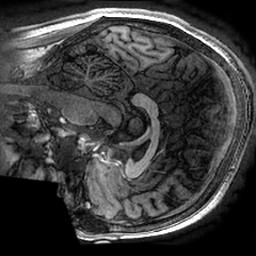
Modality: T1w
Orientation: sagittal
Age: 24
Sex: female
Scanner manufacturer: ge
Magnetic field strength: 3 T
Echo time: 0.002736 s